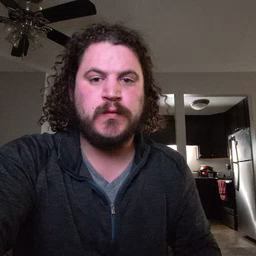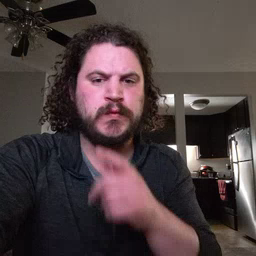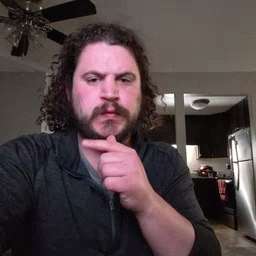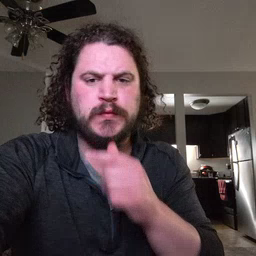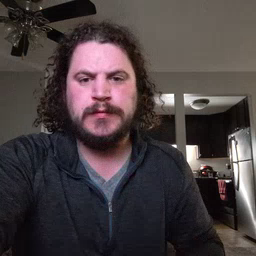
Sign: who